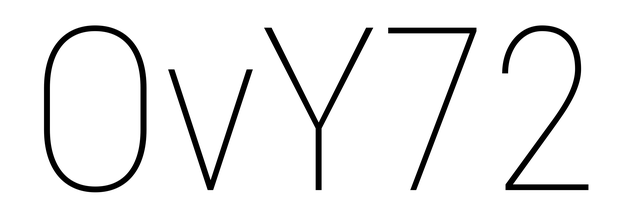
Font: Roboto_Condensed_Thin